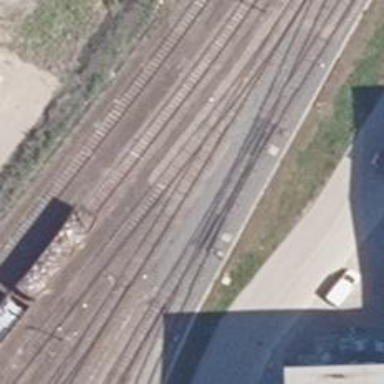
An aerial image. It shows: Railway switch.